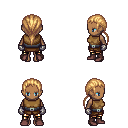
a pixel art fantasy rpg character, female body template, human, dark skin, leather chest armor, gold greaves, light blonde ponytail hairstyle, metal gloves, maroon shoes, four views (front, back, left, right), 2x2 character sprite sheet, small pixel art, hard edges, no anti-aliasing